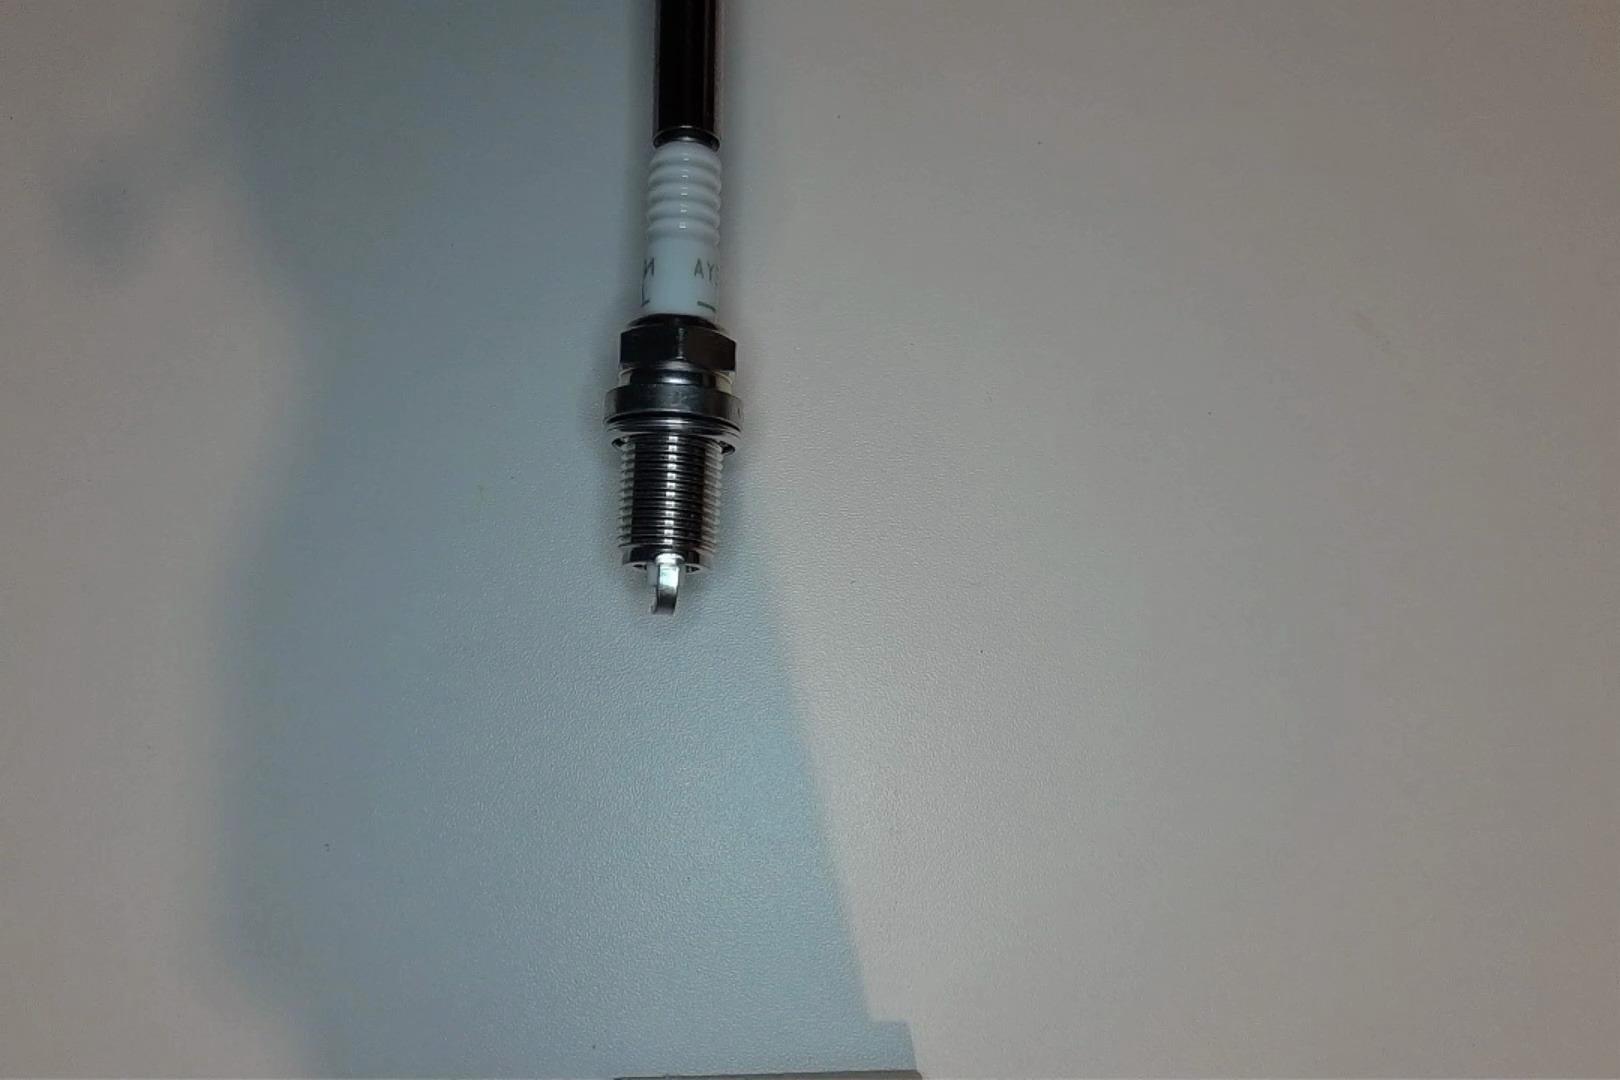
Label: normal